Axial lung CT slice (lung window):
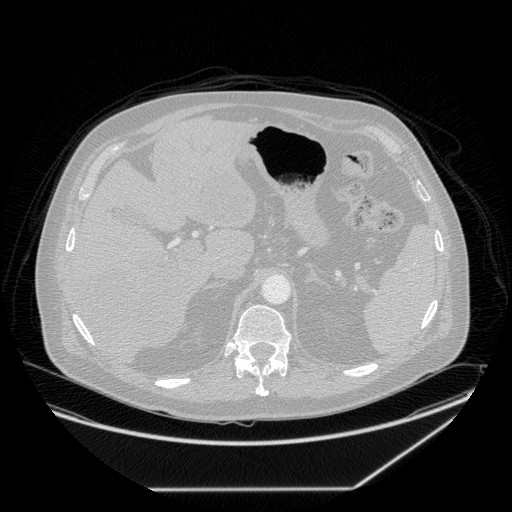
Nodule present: no